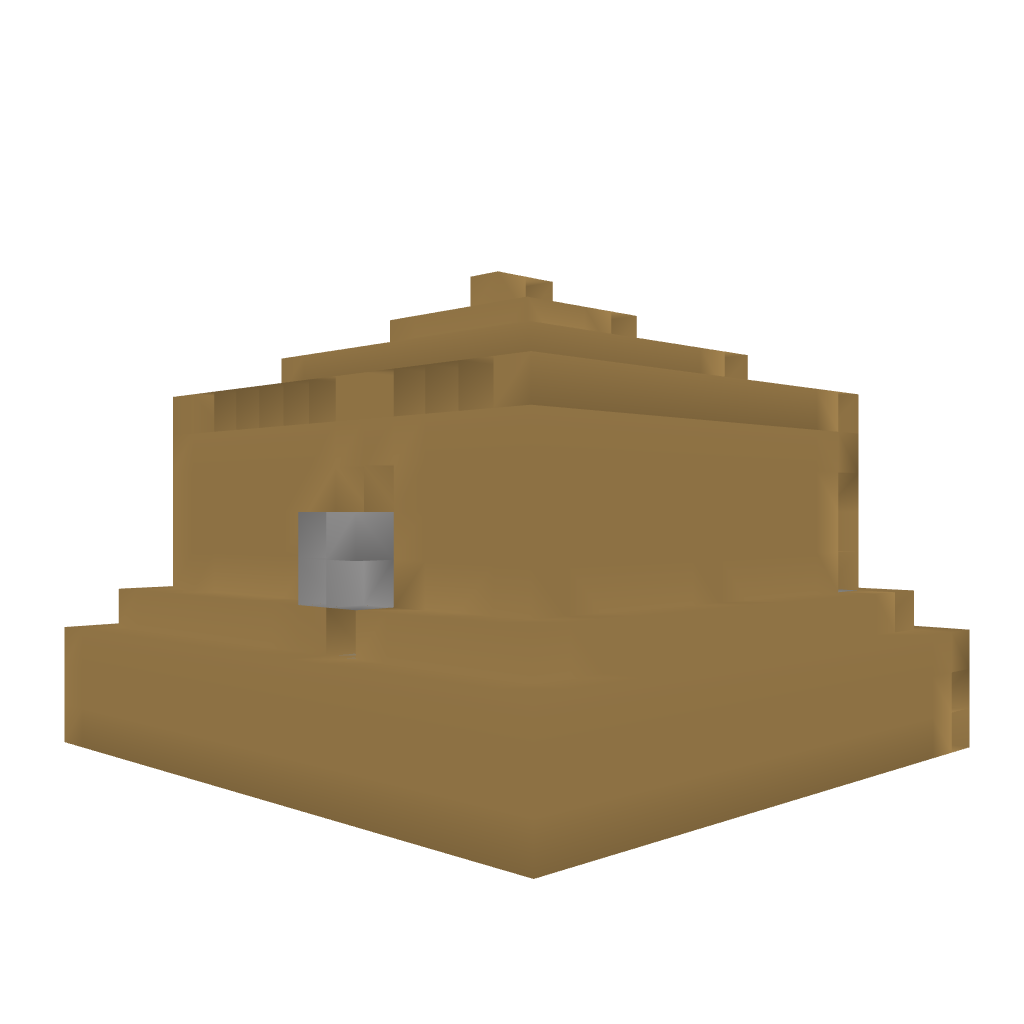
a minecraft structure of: house on lava